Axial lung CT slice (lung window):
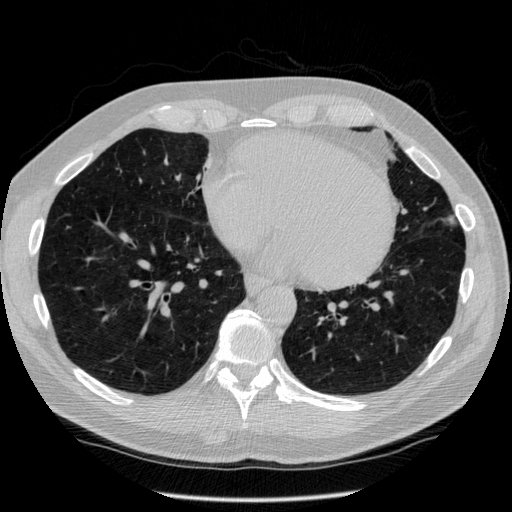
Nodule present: no